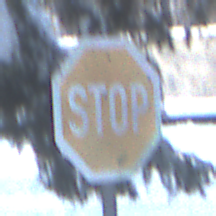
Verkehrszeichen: Stop
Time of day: MorningAfternoon
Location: Outdoor (Nature)
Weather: Clear
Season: Winter
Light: Natural